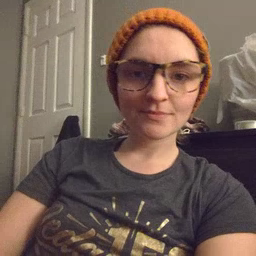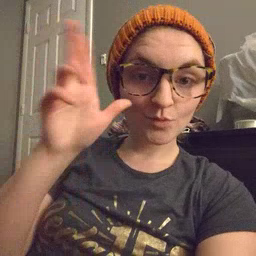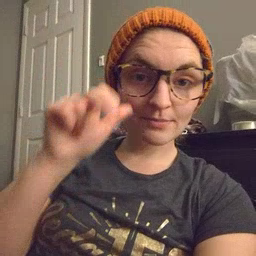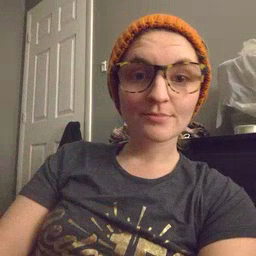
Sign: horse